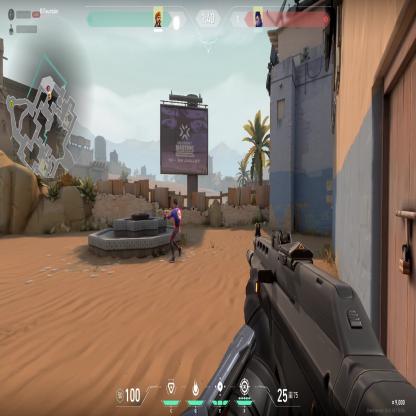
Label: enemy